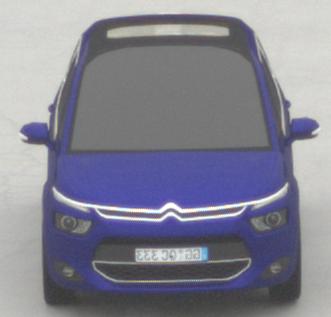
Make: Citroen
Model: Grand C4 Picasso VTi 120
Detailed model: Grand C4 Picasso (II)
Model produced from: 2013/10
Model produced until: 2015/02
Doors: 5
Color: blue
Road condition: dry road
Daytime: midday
Contrast: low contrast